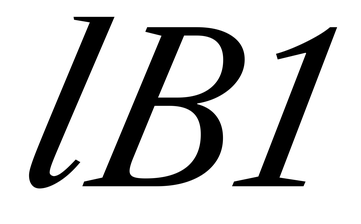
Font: LibreCaslonText-Italic_Italic